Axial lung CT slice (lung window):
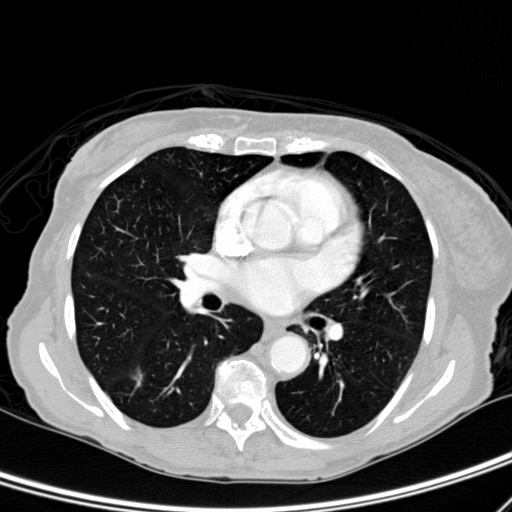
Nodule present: yes
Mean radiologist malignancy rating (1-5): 3